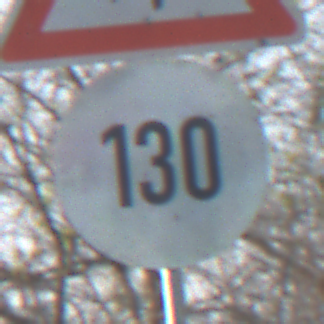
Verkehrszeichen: Geschwindigkeit130
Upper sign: FlugbetriebLinks
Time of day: MorningAfternoon
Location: Outdoor (Nature)
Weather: PartlyCloudy
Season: NotSpecified
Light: Natural